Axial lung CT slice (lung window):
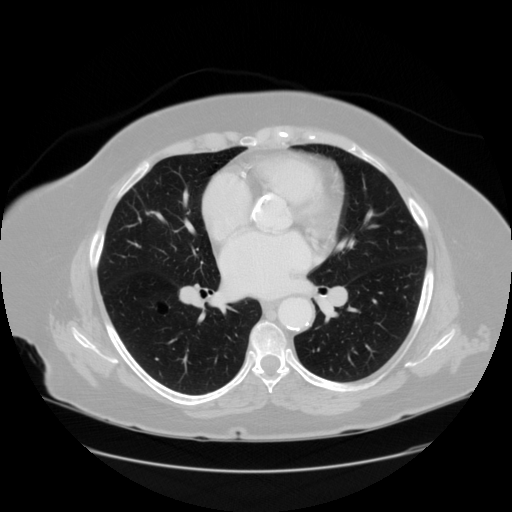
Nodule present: yes
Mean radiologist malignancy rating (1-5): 2